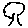
Label: tree